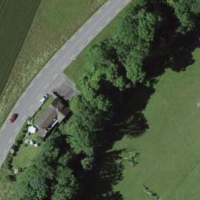
EUNIS habitat code: 25
Species observed at this site:
Erinaceus europaeus